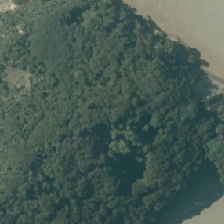
Land cover: manuka_kanuka